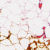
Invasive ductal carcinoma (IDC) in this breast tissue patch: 0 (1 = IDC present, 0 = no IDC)